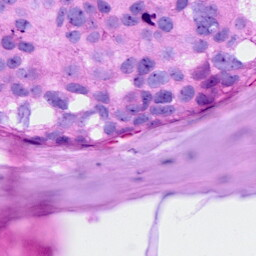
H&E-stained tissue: Breast